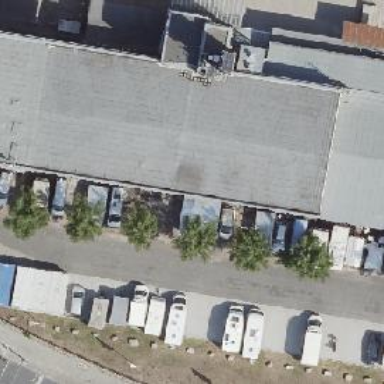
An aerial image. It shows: Industrial building.